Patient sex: M
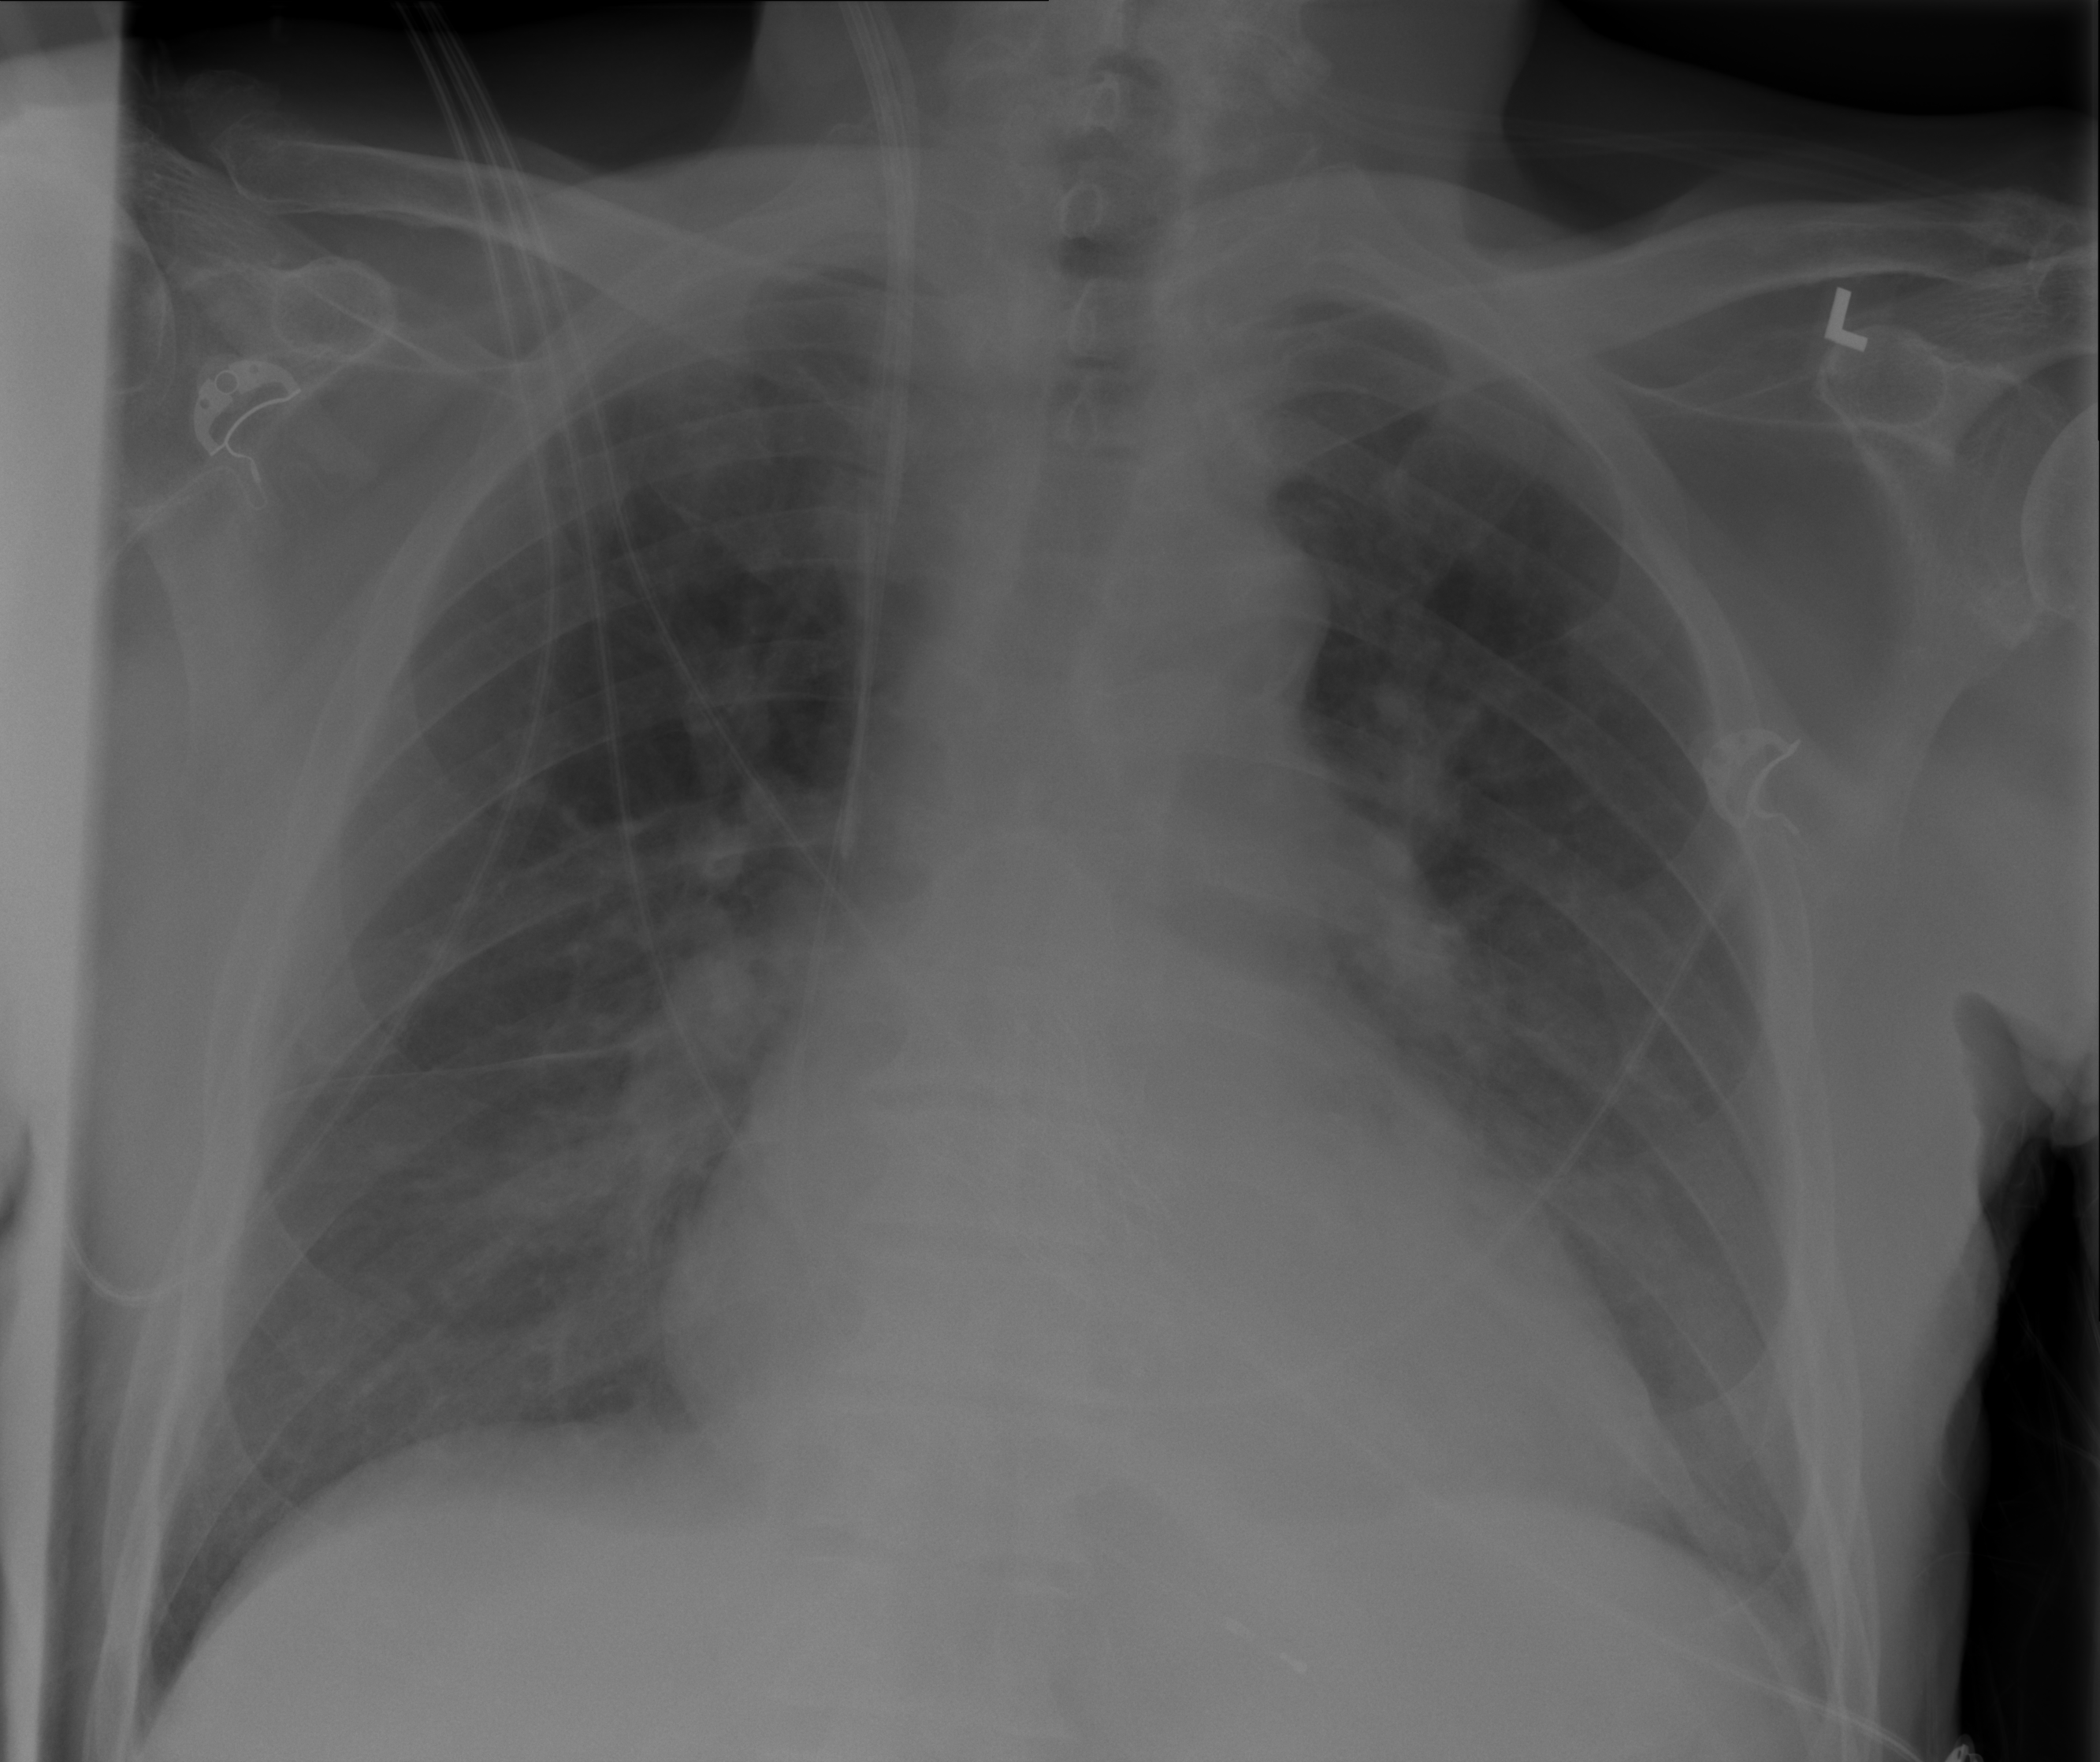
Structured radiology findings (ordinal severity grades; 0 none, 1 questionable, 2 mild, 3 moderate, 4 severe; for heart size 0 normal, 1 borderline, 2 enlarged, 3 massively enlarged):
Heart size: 2
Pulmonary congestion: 0
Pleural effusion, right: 0
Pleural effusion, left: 0
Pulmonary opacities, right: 0
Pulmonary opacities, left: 0
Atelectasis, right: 0
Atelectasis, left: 2